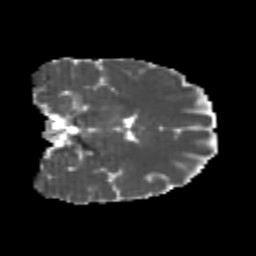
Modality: MD
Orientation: coronal
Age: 21
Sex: female
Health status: healthy
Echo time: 0.074 s